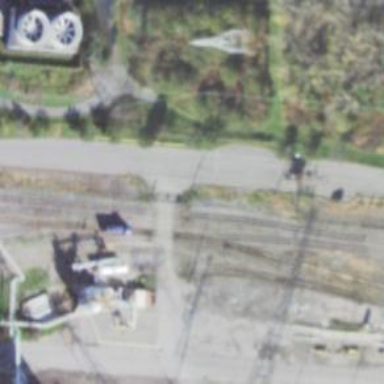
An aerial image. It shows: Level crossing along the railway.